Question: After click a normal button in wpf, there exists some fading animation effect reminding you the button is selected.

How could I manually remove this effect, and do I need to set a mouse in/out trigger to make the button selected/released?
'''
<Window x:Class="smalltest_button.MainWindow"
xmlns="http://schemas.microsoft.com/winfx/2006/xaml/presentation"
xmlns:x="http://schemas.microsoft.com/winfx/2006/xaml"
Title="MainWindow" Height="350" Width="525">
<Grid>
<Button Margin="50">click</Button>
</Grid>
'''
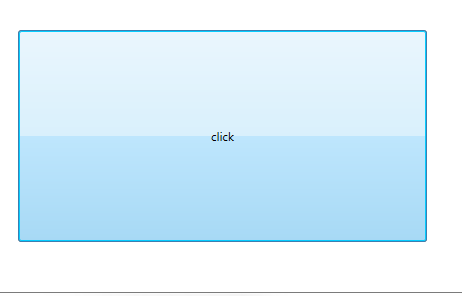
Answer: The effect that you mention is part of the default 'ControlTemplate' of the 'Button' class. One way to remove it is to provide your own custom 'ControlTemplate'. This will enable you make it look any way that you desire. Here is a quick example:
'''
<Button Margin="50">click
<Button.Template>
<ControlTemplate TargetType="{x:Type Button}">
<Border CornerRadius="4" BorderBrush="Black" BorderThickness="1">
<Border.Style>
<Style TargetType="{x:Type Border}">
<Setter Property="Background" Value="LightGreen" />
<Style.Triggers>
<Trigger Property="IsMouseOver" Value="True">
<Setter Property="Background" Value="LightBlue" />
</Trigger>
</Style.Triggers>
</Style>
</Border.Style>
<TextBlock Text="{TemplateBinding Content}"
HorizontalAlignment="Center" VerticalAlignment="Center" />
</Border>
</ControlTemplate>
</Button.Template>
</Button>
'''
Please see the <URL> page on MSDN for further help.